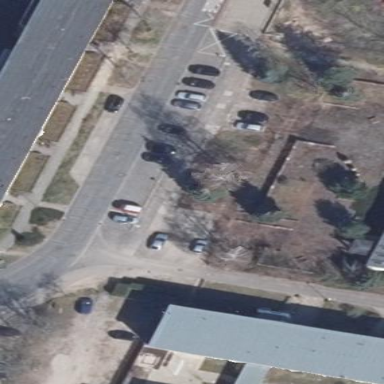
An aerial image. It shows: Parking area with surface.